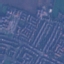
Label: Residential